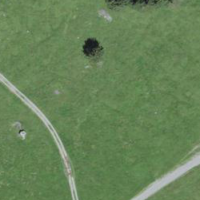
EUNIS habitat code: 24
Species observed at this site:
Gentiana cruciata
Euphorbia cyparissias
Motacilla alba